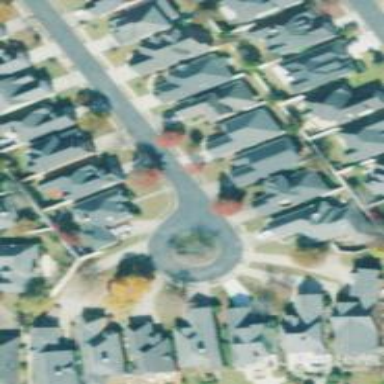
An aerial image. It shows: Turning loop on the road.